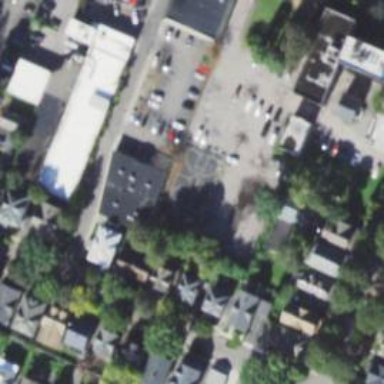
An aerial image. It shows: Veterinary facility.